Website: bh-photo
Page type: address-validator
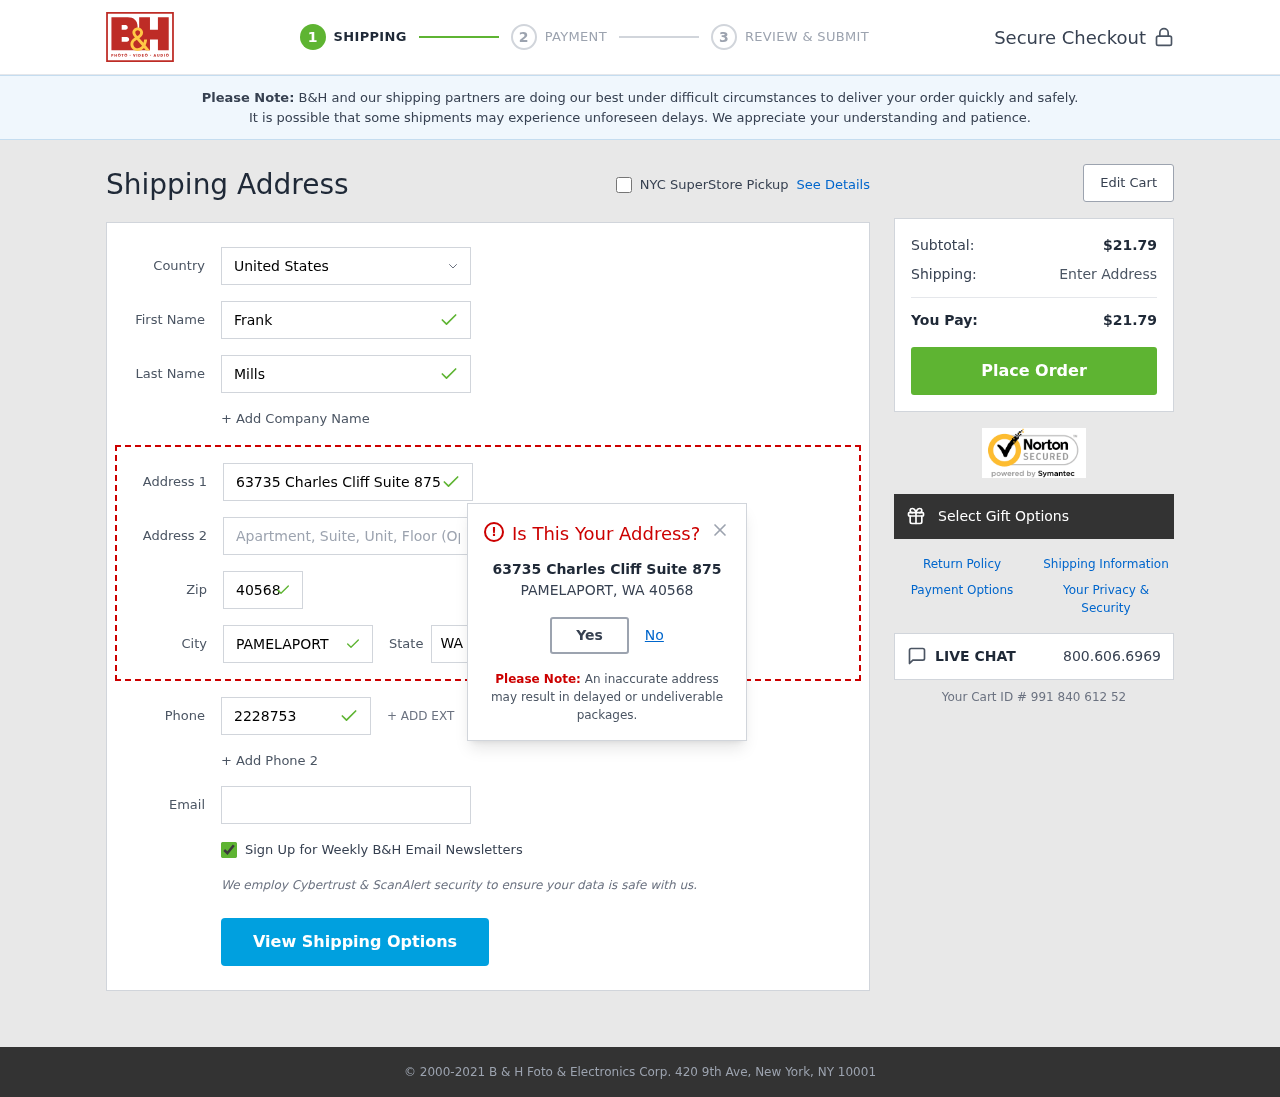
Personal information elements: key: PII_CITY
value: Pamelaport
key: PII_COUNTRY
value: United States
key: PII_EMAIL
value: frankmills@gmail.com
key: PII_FIRSTNAME
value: Frank
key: PII_LASTNAME
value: Mills
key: PII_PHONE
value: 2228753402
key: PII_POSTCODE
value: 40568
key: PII_STATE_ABBR
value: WA
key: PII_STREET
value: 63735 Charles Cliff Suite 875
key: PII_PHONE_PREFIX
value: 875
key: PII_PHONE_PREFIX_NUMERIC
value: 875
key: PII_CITY_MODAL
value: PAMELAPORT
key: PII_POSTCODE_FULL
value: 40568
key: PII_POSTCODE_NUMERIC
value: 40568
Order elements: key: ORDER_SUBTOTAL
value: $21.79
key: ORDER_TOTAL
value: $21.79
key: ORDER_ID
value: Your Cart ID # 991 840 612 52